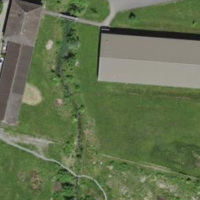
EUNIS habitat code: 55
Species observed at this site:
Lythrum salicaria
Narcissus pseudonarcissus
Corvus corone
Anas crecca
Bombus lapidarius
Apis mellifera
Trifolium repens
Salvia pratensis
Cytisus scoparius
Berberis vulgaris
Gallinula chloropus
Cardamine pratensis
Ficaria verna
Anthyllis vulneraria
Tussilago farfara
Vicia cracca
Echium vulgare
Sorbus aucuparia
Anas platyrhynchos
Sympecma fusca
Typha latifolia
Dipsacus fullonum
Medicago lupulina
Medicago sativa
Passer domesticus
Primula veris
Silene dioica
Filipendula ulmaria
Ajuga reptans
Mentha aquatica
Lysimachia vulgaris
Linaria vulgaris
Prunus padus
Hypericum perforatum
Coccinella septempunctata
Bellis perennis
Plantago media
Prunus spinosa
Papaver rhoeas
Ononis spinosa
Bombus hortorum